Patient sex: M
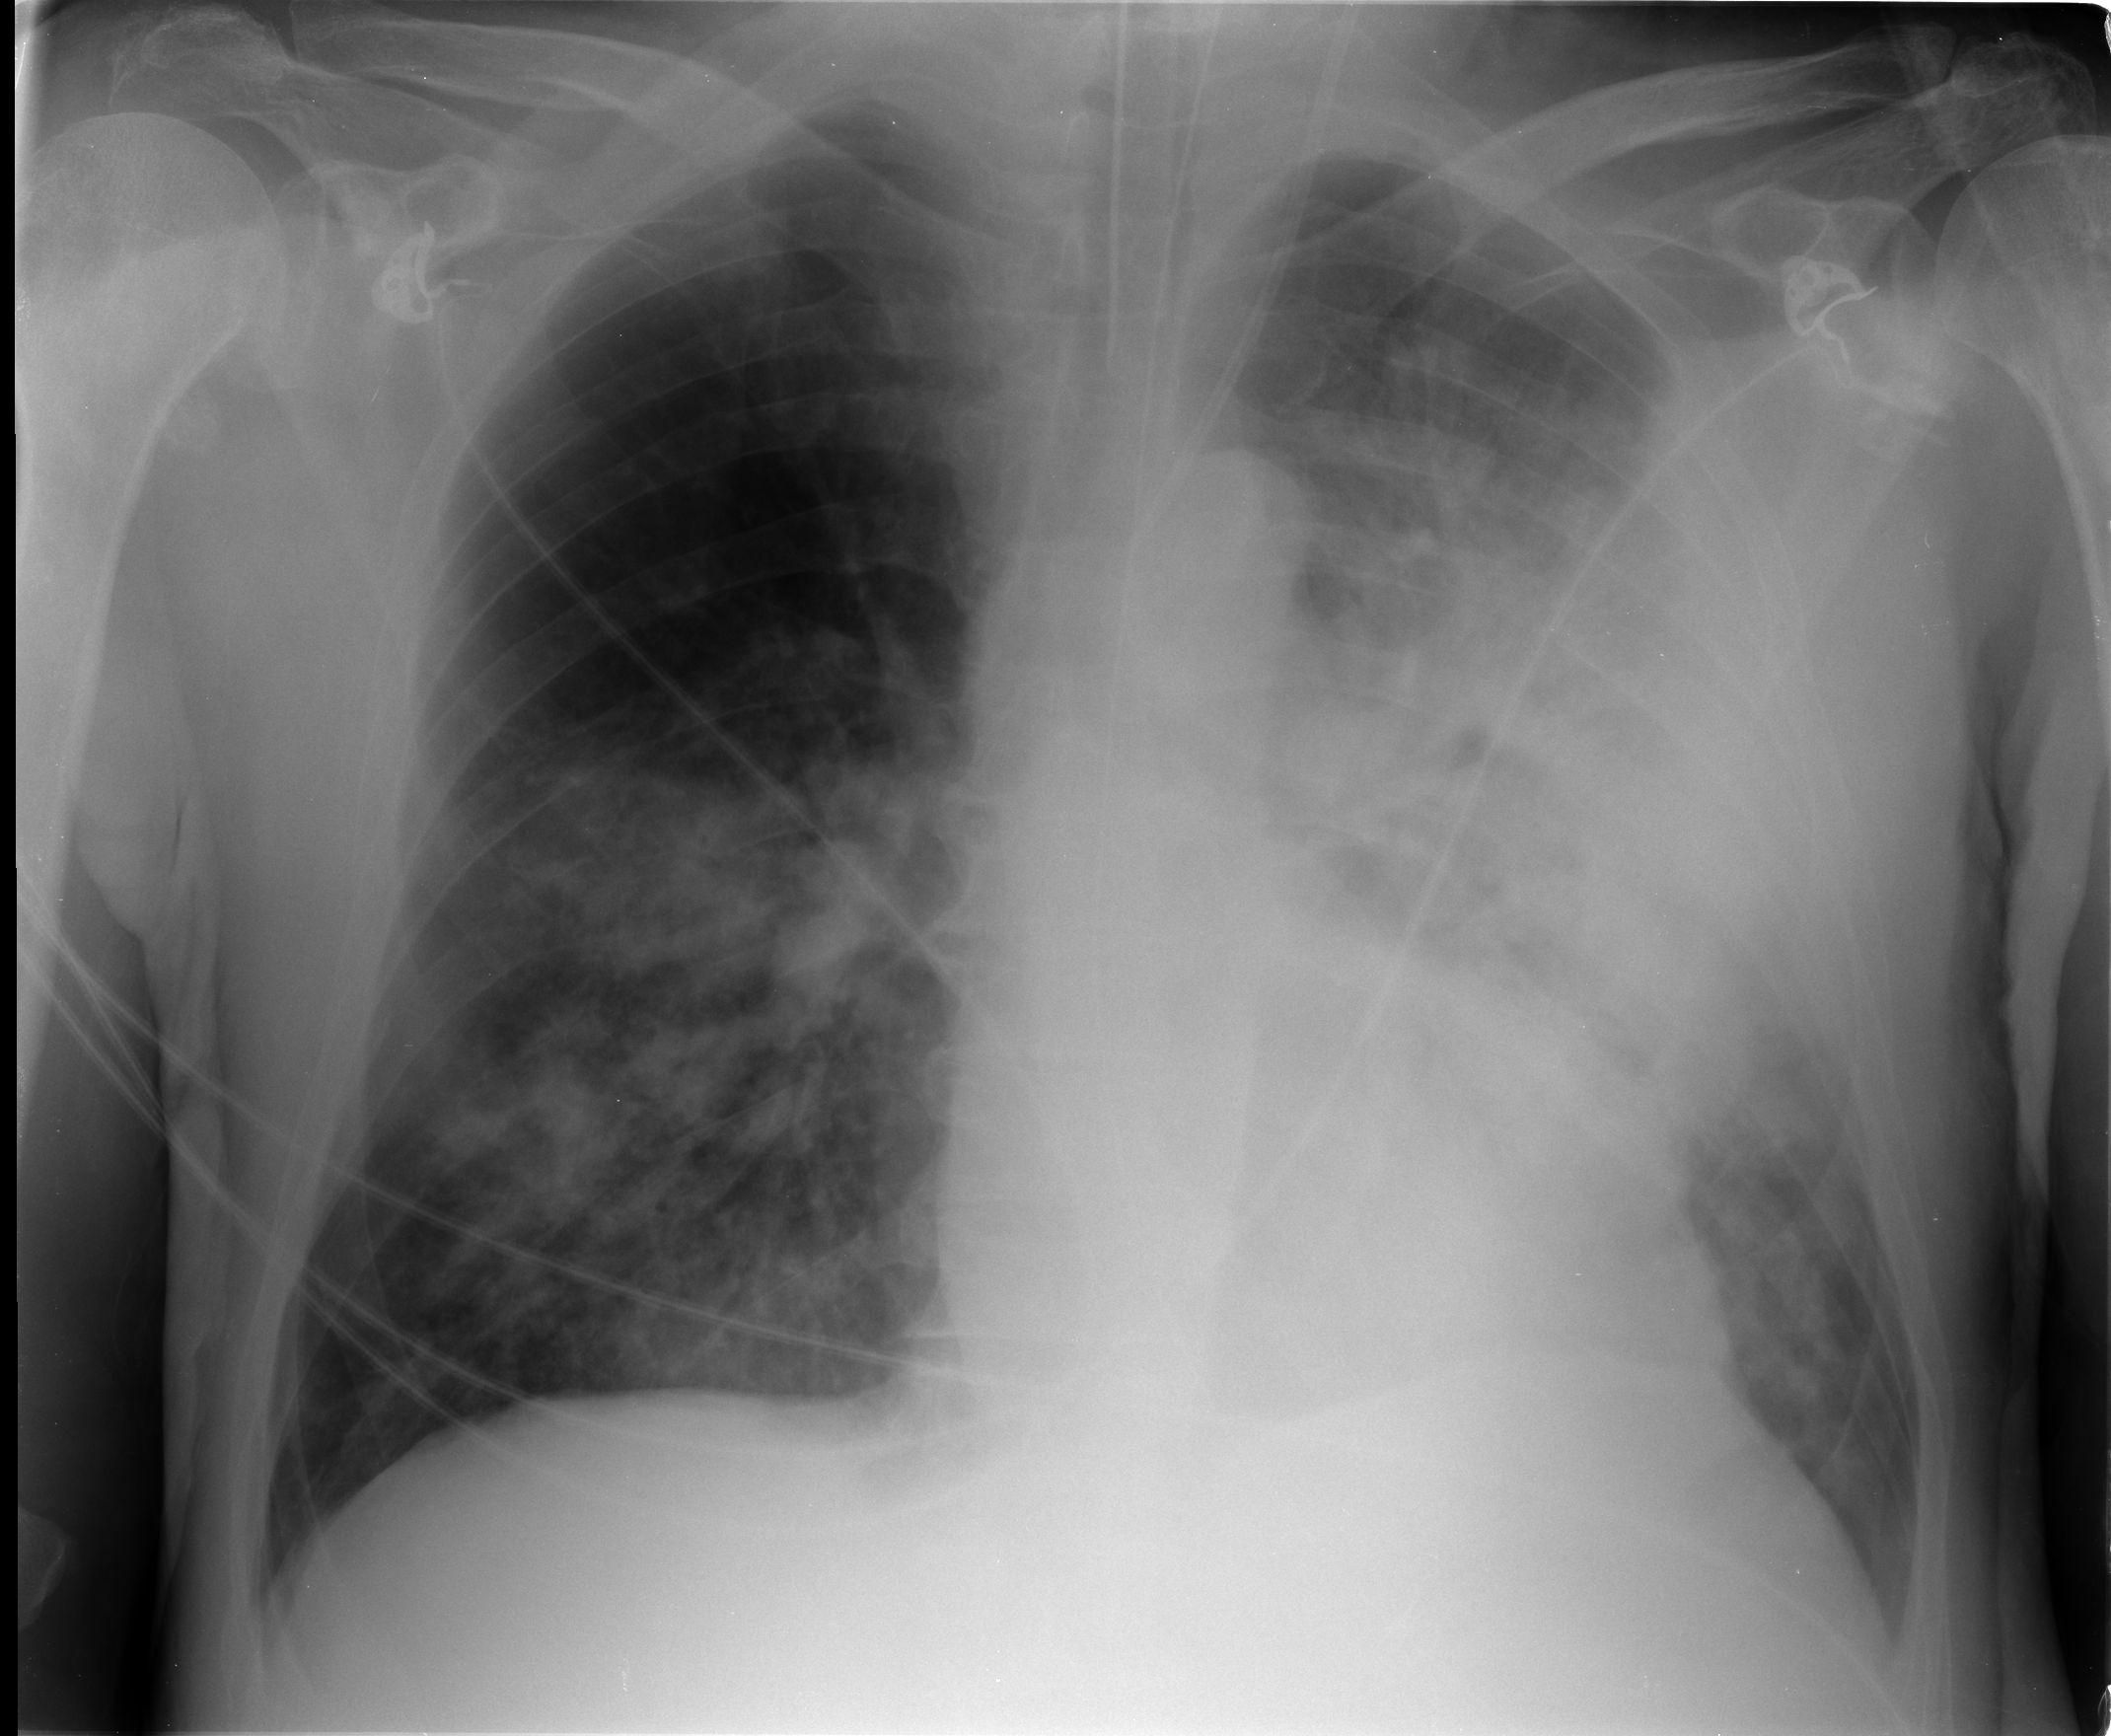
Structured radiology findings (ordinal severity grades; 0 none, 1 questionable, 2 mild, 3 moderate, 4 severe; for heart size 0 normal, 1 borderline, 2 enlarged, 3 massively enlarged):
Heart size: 0
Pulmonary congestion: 0
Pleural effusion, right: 0
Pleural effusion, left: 0
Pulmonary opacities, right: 3
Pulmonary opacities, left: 4
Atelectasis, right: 2
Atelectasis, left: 3